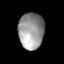
Tissue: prostate
Cell type: T cells
Senescence score: 0.3317
Nuclear area (px): 903
Mean DAPI intensity: 151.648